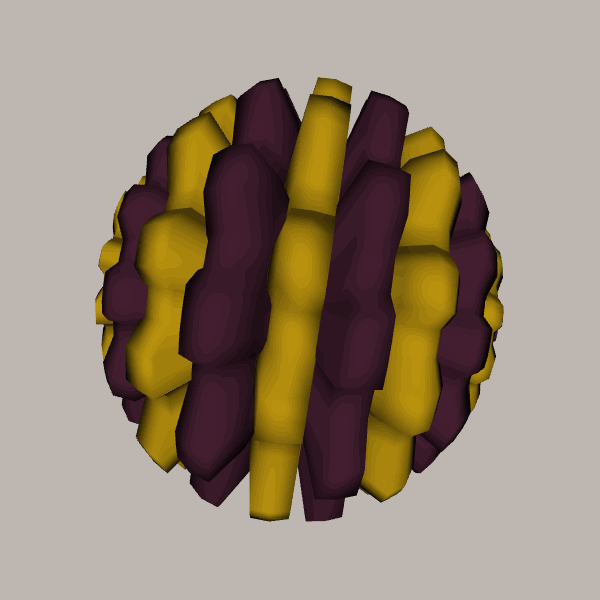
Background: light